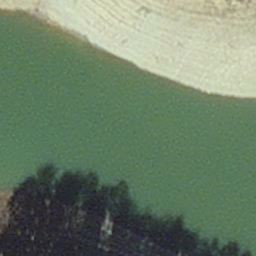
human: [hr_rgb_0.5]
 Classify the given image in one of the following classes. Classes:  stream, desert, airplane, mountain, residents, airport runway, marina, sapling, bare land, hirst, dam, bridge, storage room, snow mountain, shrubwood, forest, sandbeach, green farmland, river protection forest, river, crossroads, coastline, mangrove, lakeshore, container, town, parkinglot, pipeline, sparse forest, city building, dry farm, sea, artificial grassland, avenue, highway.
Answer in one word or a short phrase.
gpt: hirst